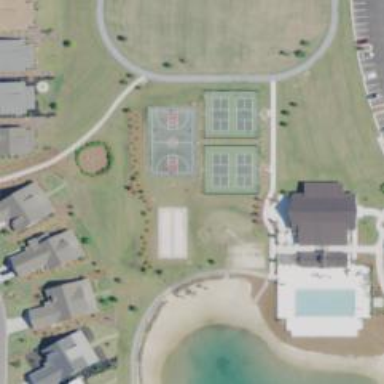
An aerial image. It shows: Tennis court on pitch designated for leisure land.